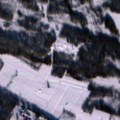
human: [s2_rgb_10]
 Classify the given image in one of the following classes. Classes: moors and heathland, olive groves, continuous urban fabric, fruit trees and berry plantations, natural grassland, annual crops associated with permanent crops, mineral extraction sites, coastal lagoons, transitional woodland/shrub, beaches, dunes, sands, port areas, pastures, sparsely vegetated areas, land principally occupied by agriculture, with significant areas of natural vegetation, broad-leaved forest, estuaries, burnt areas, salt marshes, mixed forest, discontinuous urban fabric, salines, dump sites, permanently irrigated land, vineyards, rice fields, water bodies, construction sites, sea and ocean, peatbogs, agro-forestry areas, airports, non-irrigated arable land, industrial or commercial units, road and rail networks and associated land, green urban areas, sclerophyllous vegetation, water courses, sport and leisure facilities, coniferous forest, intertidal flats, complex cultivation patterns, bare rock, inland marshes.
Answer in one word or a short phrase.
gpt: complex cultivation patterns, land principally occupied by agriculture, with significant areas of natural vegetation, coniferous forest, transitional woodland/shrub, peatbogs